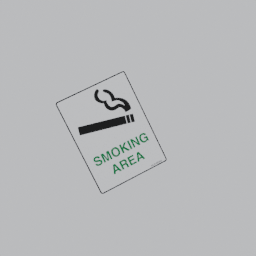
Label: decoration